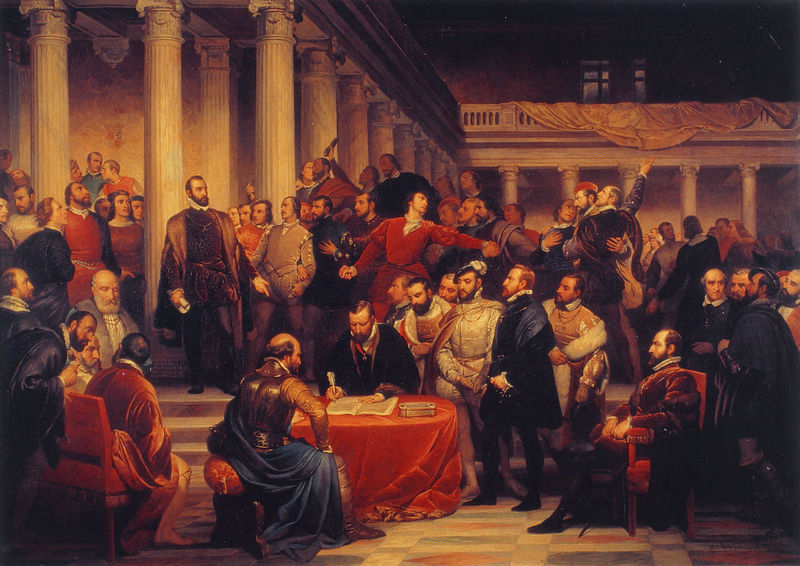
Titel: Der Verband der Edlen in 1566
Künstler: Edouard De Bièfve
Institution: Brüssel, Musées Royaux des Beaux-Arts
Schlagwörter: feder, gemälde, umhang, sitzen, fenster, männer, schwarz, stuhl, stühle, säulen, tisch, rot, tuch, versammlung, samt, stehen, balkon, schrift, papier, empore, saal, könig, unterschrift, buch, treffen, vertrag, schreiben, drama, kolonnaden, sitzens